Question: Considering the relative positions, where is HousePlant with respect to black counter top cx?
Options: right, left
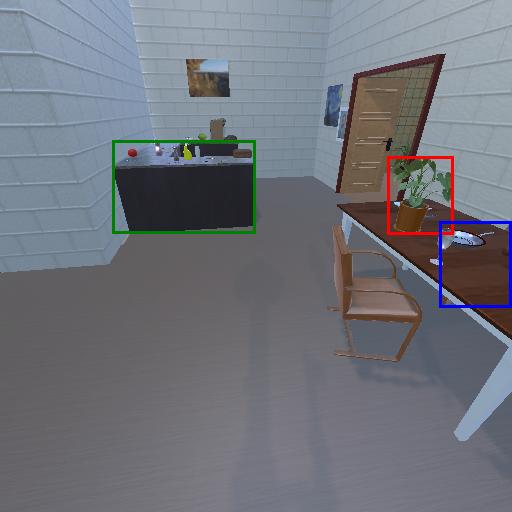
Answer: right